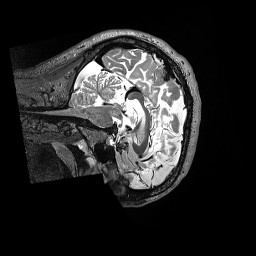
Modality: T2w
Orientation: sagittal
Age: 39
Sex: male
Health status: ill
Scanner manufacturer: siemens
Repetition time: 3.2 s